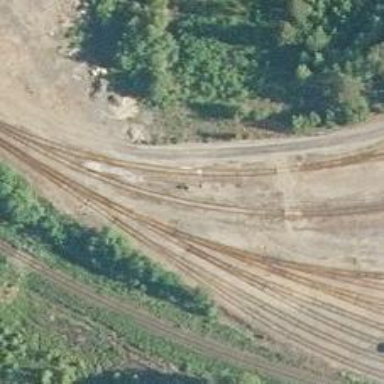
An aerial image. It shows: Rail spur service.